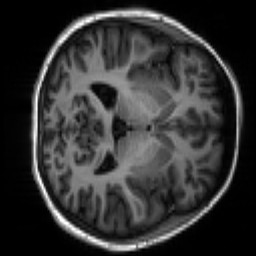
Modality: T1w
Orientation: axial
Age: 20
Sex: female
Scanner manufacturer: siemens
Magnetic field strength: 3 T
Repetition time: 2.3 s
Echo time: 0.00267 s